Question:
I'm following the book Pro ASP.Net MVC2 and I can't move past this point.
What would cause this error?
Why does it say 'load an assembly from a network location' when my .dll is on my machine?
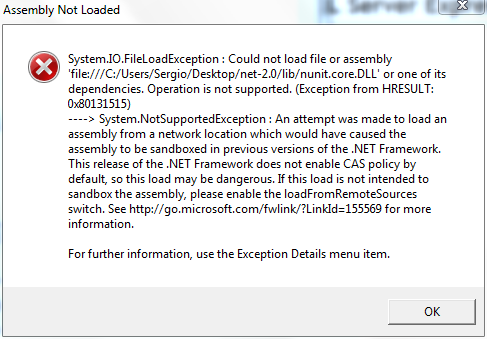
Answer: It may be because you are running it from your Desktop. Typically that path C:\Users\ (USERNAME) has special ACL requrements to execute from. Try moving it to the C: drive somewhere and trying again.